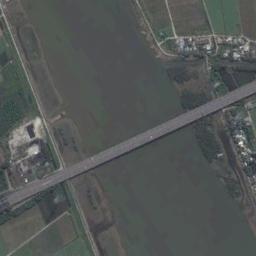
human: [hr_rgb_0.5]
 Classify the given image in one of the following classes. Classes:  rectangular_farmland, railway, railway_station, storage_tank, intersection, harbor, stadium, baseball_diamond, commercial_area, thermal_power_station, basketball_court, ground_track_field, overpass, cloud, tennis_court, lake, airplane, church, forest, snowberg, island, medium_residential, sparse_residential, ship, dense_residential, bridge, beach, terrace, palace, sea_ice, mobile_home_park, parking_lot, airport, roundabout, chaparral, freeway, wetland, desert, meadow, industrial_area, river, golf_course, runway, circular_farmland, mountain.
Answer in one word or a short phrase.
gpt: bridge